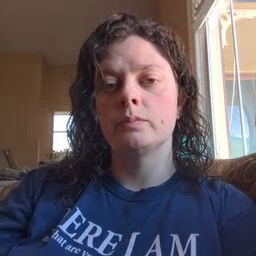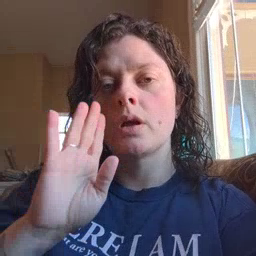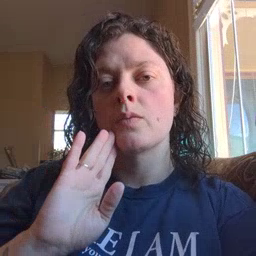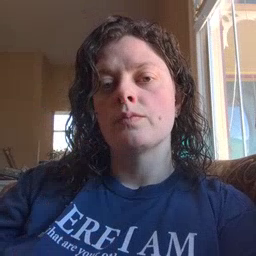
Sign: brown